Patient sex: F
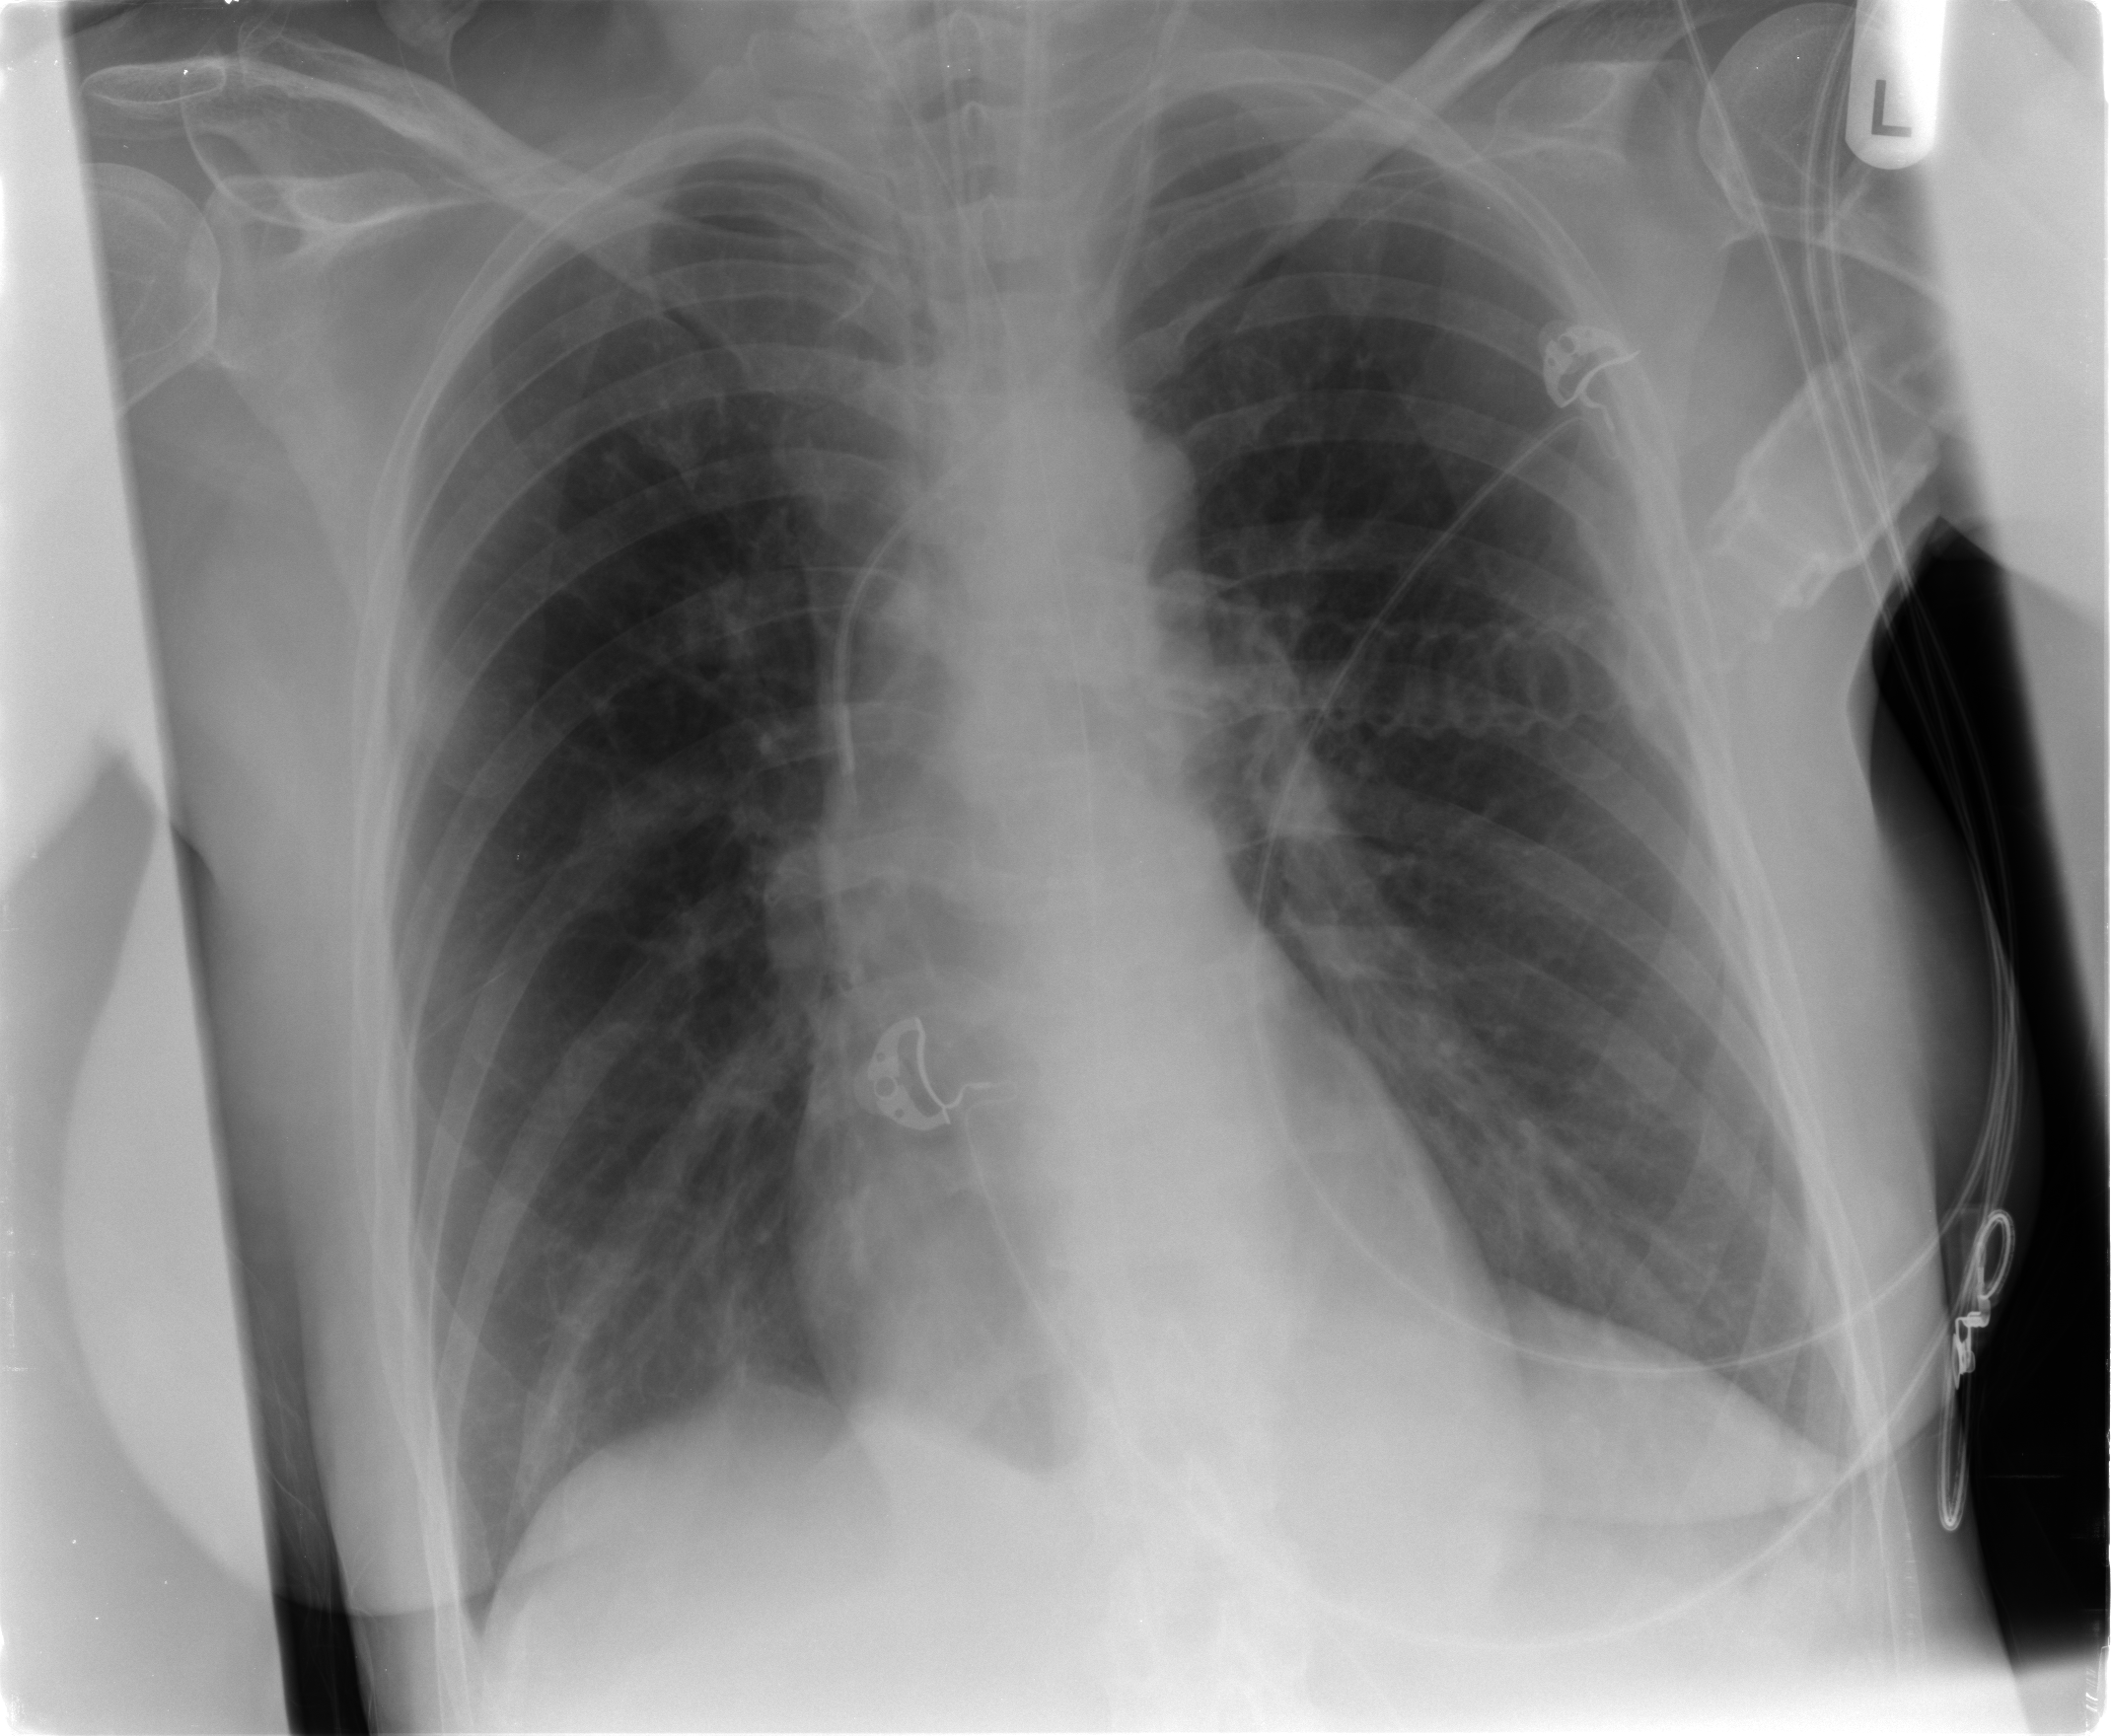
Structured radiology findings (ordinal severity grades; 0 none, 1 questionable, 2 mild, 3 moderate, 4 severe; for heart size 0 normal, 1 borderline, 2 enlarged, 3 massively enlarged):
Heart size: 0
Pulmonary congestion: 0
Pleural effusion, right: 0
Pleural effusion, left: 0
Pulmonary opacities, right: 0
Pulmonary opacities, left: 0
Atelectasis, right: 2
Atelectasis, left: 1